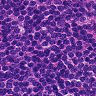
Metastatic tissue present: no